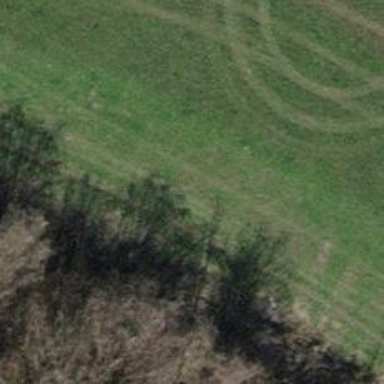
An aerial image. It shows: Path covered in grass.